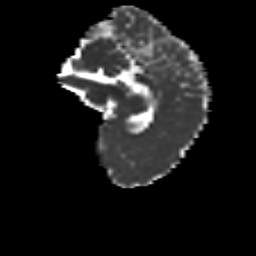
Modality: MD
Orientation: sagittal
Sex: female
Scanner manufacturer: siemens
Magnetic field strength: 3 T
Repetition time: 5 s
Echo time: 0.071 s